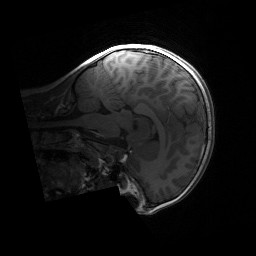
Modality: T1w
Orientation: sagittal
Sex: male
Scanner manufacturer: siemens
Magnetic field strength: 3 T
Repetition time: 1.9 s
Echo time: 0.00243 s